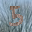
Label: 5